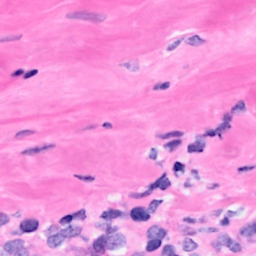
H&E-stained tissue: Breast